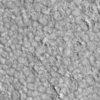
Label: not_dusty